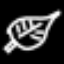
Label: leaf